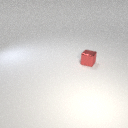
small red metal cube